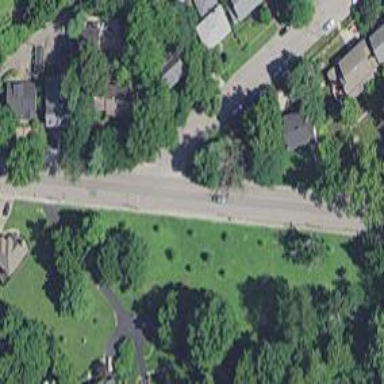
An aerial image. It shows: Cycleway.